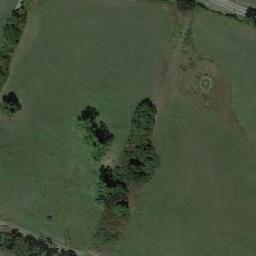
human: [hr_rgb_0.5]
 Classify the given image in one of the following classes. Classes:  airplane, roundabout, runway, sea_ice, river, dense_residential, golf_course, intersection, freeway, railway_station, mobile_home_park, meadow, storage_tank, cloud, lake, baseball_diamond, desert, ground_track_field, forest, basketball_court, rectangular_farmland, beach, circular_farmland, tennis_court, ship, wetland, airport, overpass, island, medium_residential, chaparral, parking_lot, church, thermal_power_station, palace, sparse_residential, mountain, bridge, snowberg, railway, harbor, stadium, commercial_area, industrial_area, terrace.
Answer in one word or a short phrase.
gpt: meadow